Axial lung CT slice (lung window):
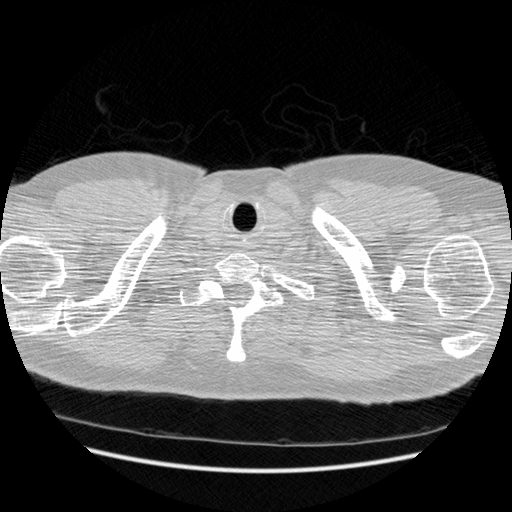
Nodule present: no